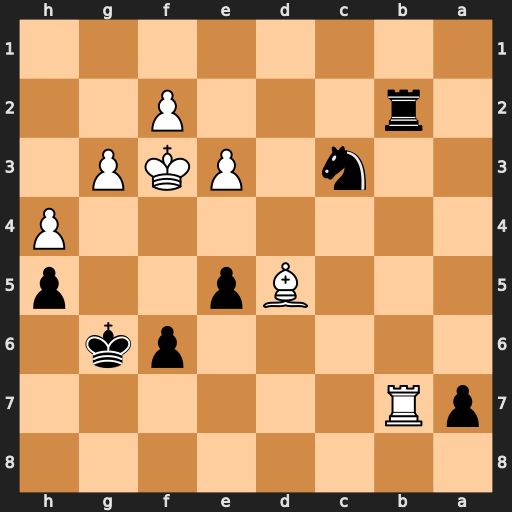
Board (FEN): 8/pR6/5pk1/3Bp2p/7P/2n1PKP1/1r3P2/8
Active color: b
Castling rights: -
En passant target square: -
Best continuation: Rxb7 Bxb7 a5